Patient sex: M
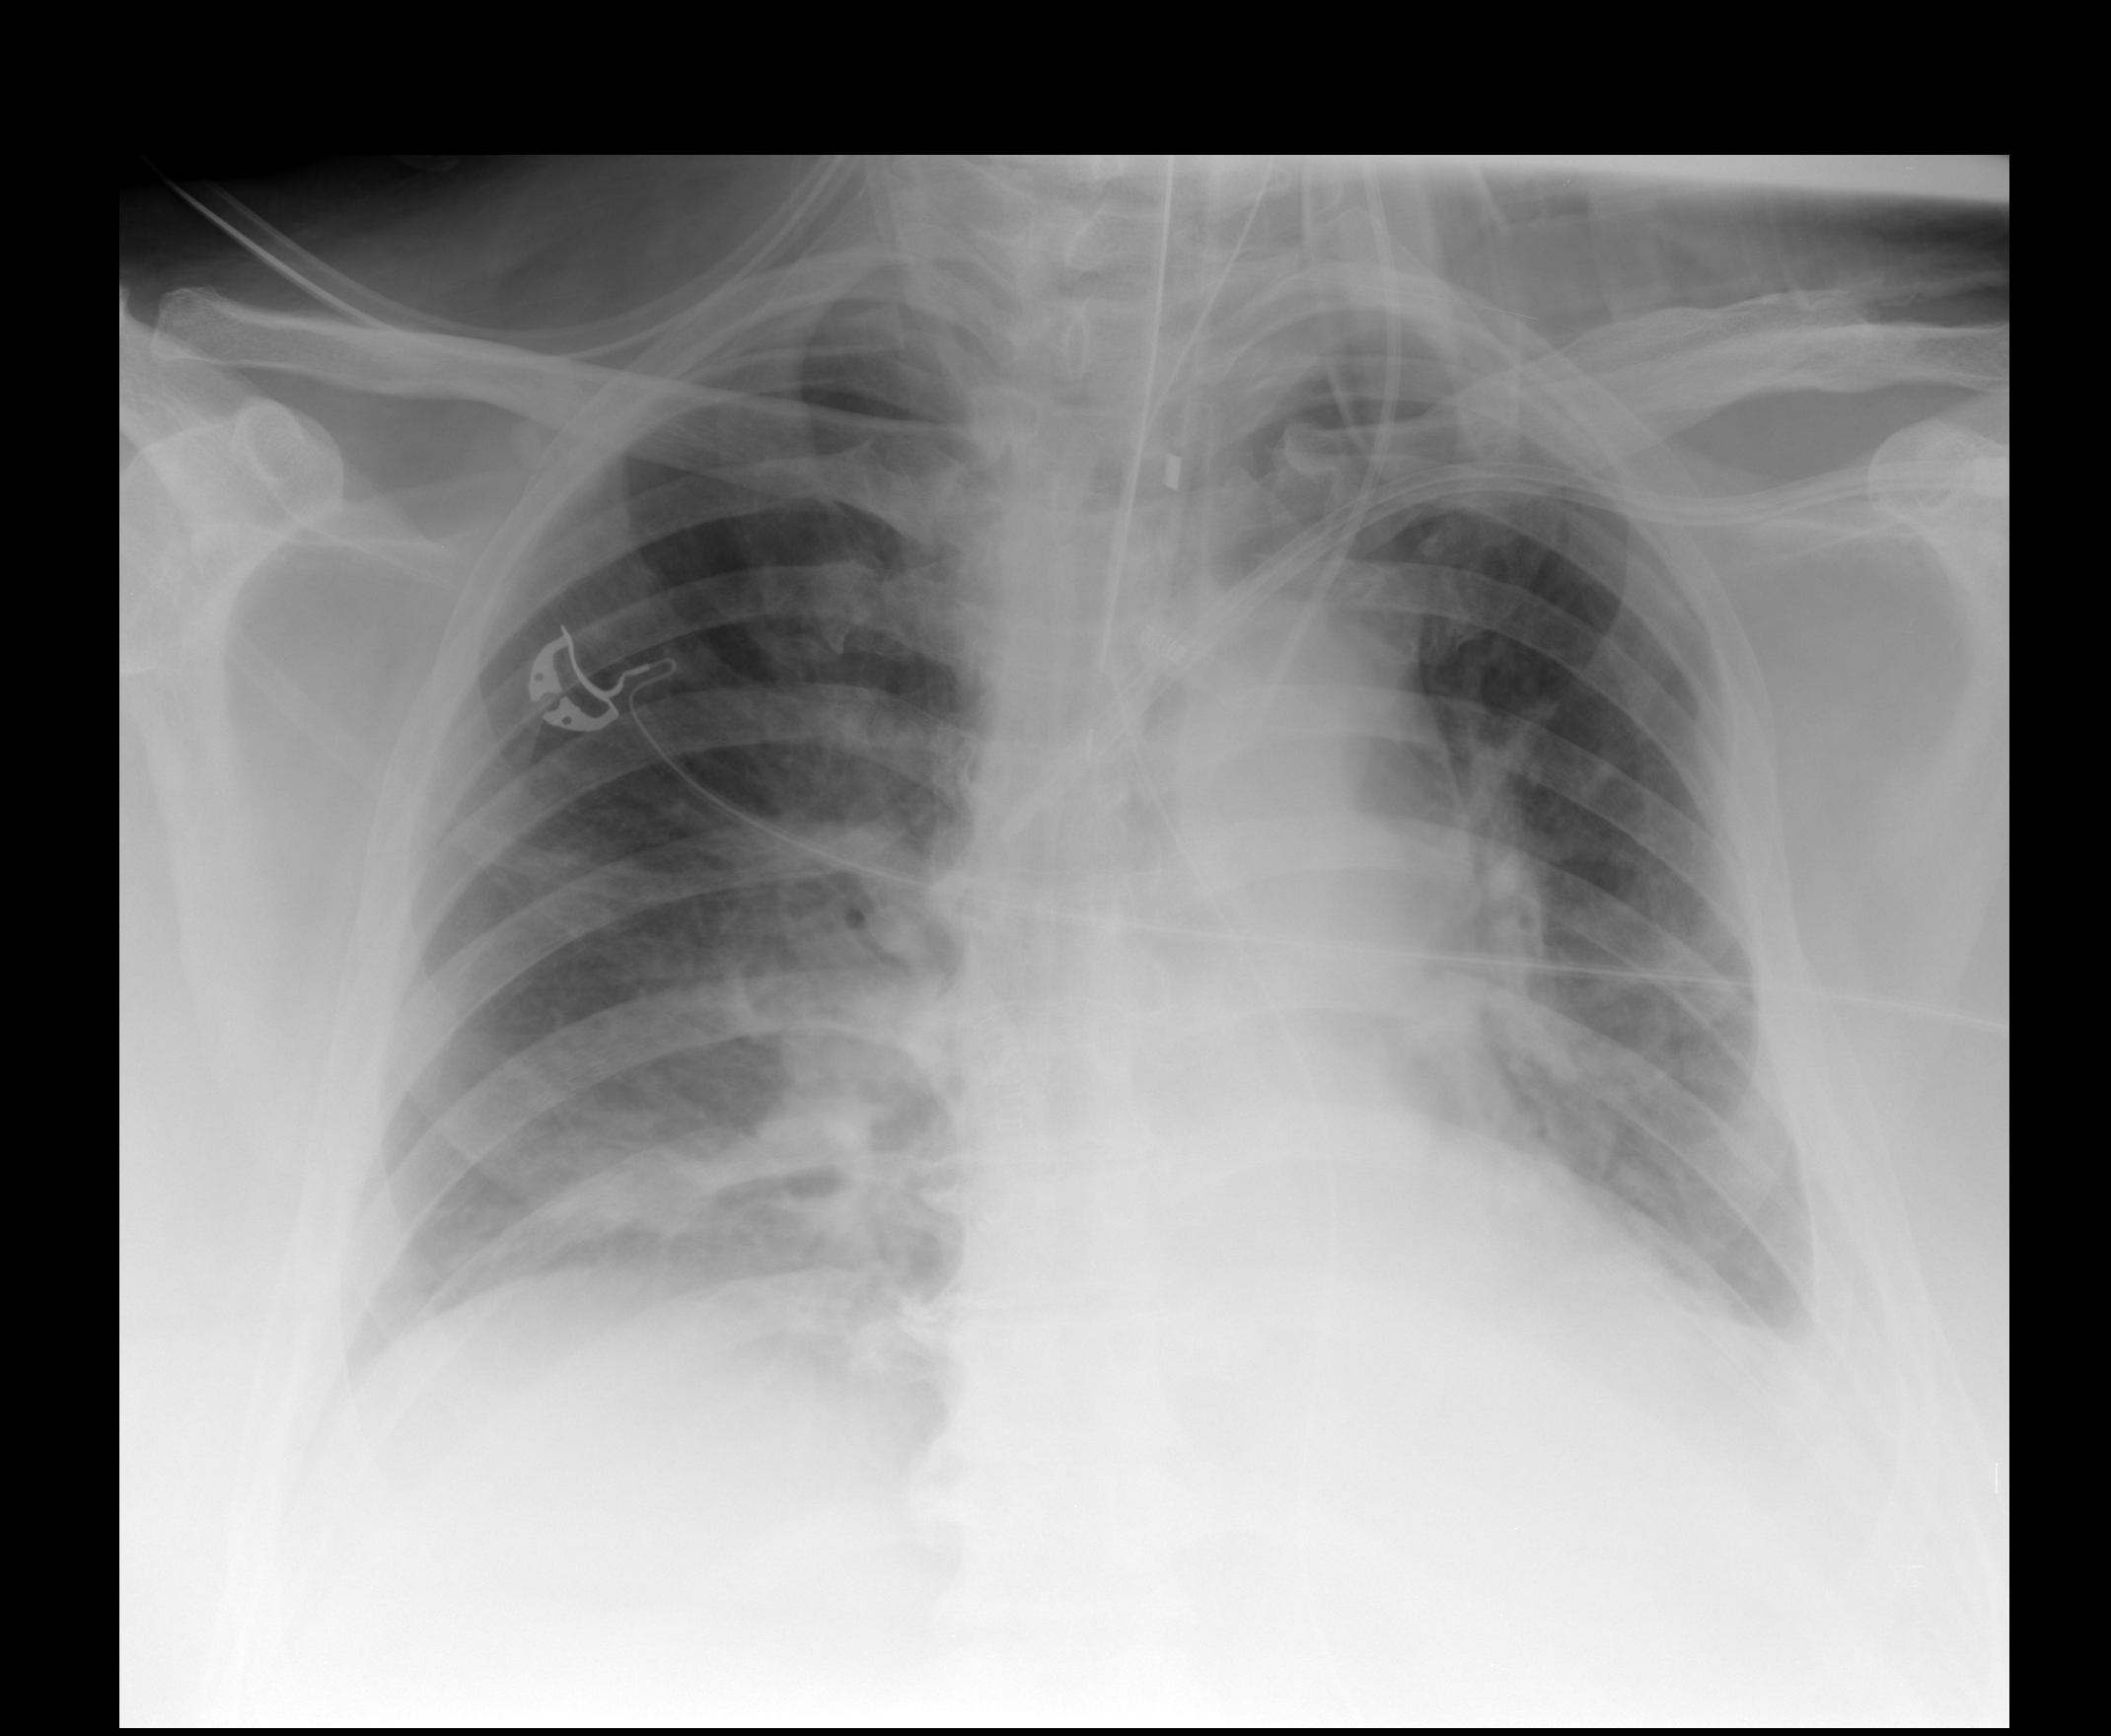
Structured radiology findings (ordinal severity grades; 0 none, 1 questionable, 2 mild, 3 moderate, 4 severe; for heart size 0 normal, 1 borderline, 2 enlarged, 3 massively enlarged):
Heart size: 0
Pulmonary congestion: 2
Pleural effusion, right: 2
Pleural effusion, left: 2
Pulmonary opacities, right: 2
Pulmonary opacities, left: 0
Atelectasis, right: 3
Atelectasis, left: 2